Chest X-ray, PA view. Patient: 54 years old, sex F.
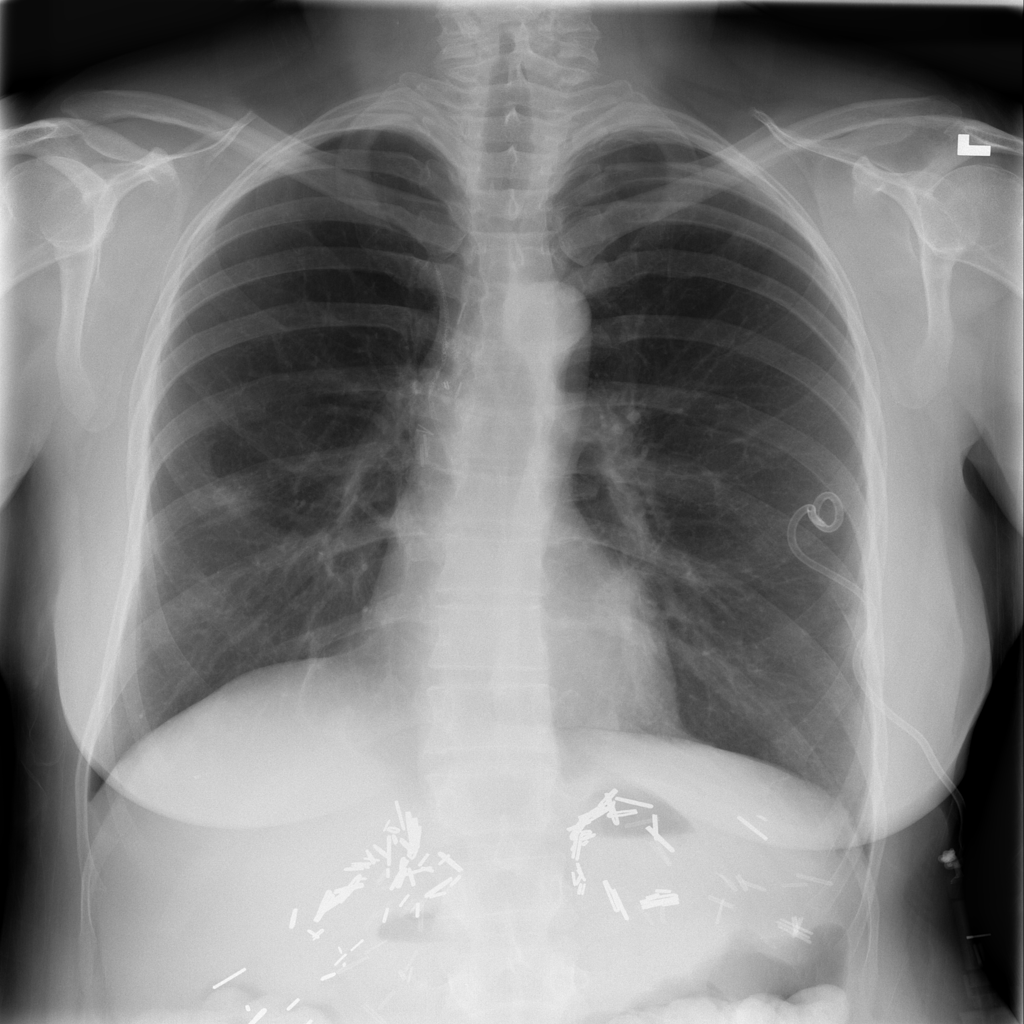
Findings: Nodule, Pneumothorax